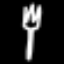
Label: fork